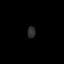
Tissue: skin
Cell type: Fibroblasts
Senescence score: 0.7867
Nuclear area (px): 93
Mean DAPI intensity: 43.43